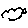
Label: bird